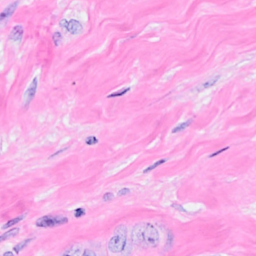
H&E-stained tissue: Breast